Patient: sex F, age 48
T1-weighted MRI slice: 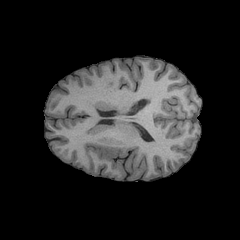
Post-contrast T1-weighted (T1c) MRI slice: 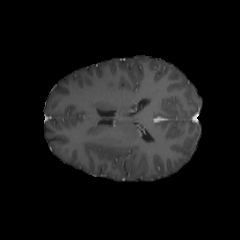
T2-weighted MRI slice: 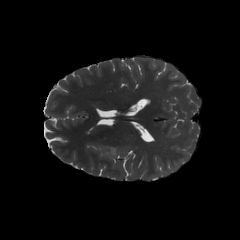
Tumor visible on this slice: yes
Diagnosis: Astrocytoma, IDH-mutant
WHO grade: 2